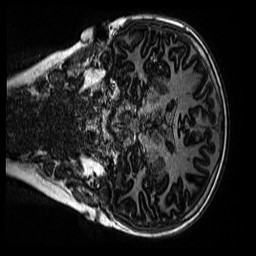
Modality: MP2RAGE
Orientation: coronal
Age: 10
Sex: female
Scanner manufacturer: siemens
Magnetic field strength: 3 T
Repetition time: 4 s
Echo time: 0.00299 s